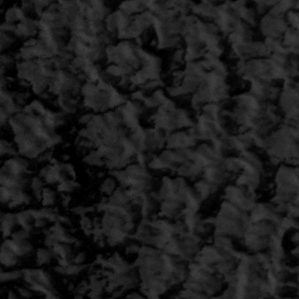
Label: frost